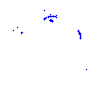
Particle: kaon